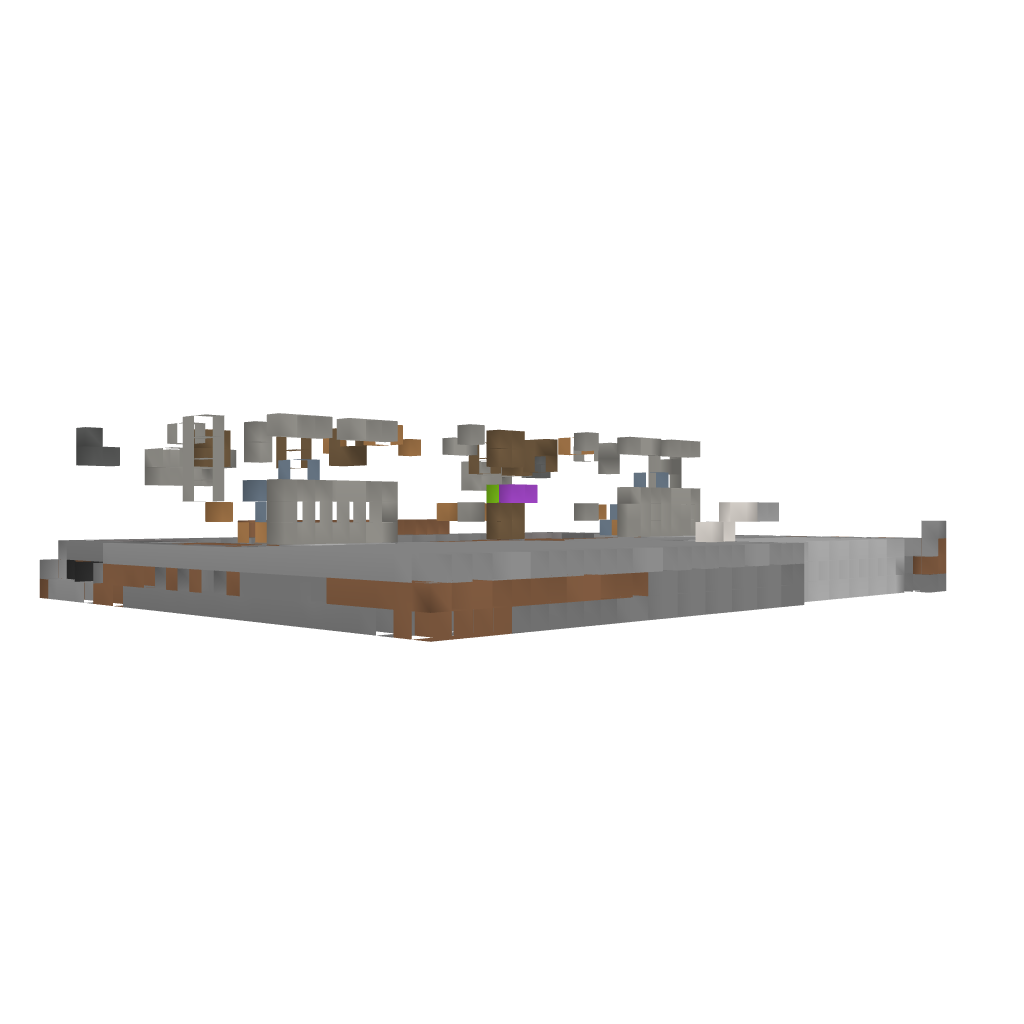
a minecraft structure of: Modern House